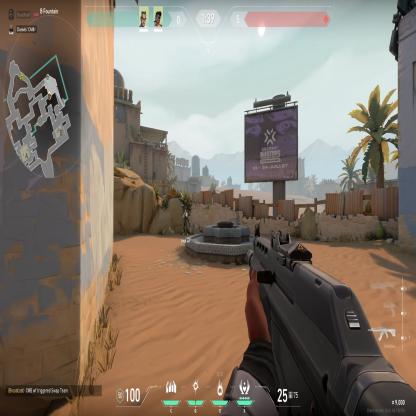
Label: teammate